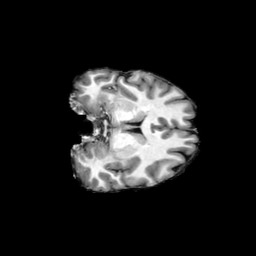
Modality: T1w
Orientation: coronal
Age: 36
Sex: female
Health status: ill